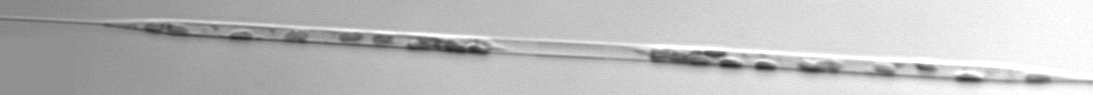
Label: Rhizosolenia